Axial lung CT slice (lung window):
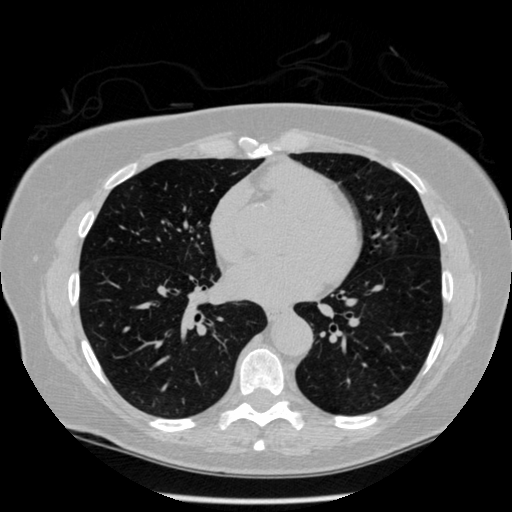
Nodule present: no